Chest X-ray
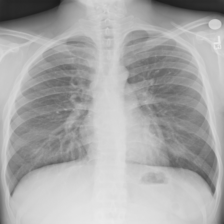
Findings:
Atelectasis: negative
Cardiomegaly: negative
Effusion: negative
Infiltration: negative
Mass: negative
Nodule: negative
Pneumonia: negative
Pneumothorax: negative
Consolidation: negative
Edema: negative
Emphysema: negative
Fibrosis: negative
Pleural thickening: negative
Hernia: negative